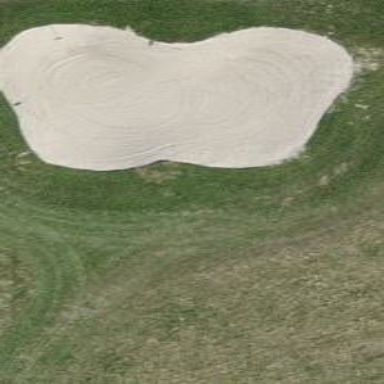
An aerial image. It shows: Bunker on golf course.